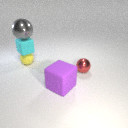
small red metal sphere to the right of large purple rubber cube